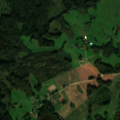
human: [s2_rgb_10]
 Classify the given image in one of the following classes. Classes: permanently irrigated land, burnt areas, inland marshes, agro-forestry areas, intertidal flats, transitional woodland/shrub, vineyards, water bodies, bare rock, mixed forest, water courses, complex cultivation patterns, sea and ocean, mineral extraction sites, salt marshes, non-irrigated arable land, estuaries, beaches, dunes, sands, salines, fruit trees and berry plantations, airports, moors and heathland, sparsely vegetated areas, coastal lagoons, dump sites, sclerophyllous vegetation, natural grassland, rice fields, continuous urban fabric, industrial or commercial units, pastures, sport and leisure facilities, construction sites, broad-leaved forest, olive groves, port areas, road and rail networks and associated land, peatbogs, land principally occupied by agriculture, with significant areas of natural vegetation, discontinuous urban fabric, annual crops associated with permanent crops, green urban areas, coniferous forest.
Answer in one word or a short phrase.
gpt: non-irrigated arable land, pastures, complex cultivation patterns, land principally occupied by agriculture, with significant areas of natural vegetation, broad-leaved forest, mixed forest